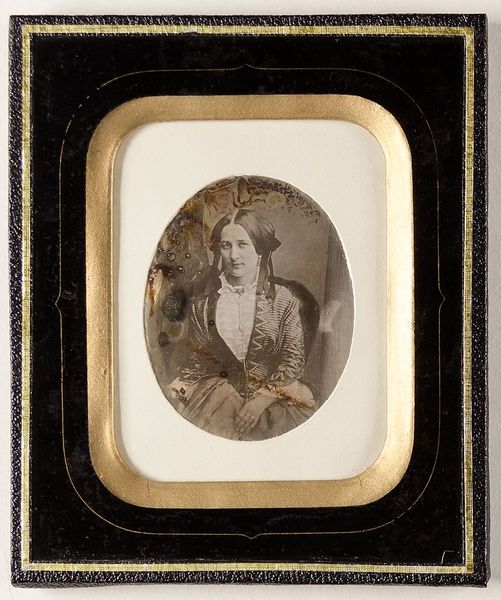
Titel: Unbekannte junge Frau
Standort: Hamburg
Institution: Museum für Kunst und Gewerbe Hamburg
Schlagwörter: frau, portrait, figur, foto, fotografie, photographie, photo, lichtbild, daguerreotypie, bildwerke, angewandte und bildende kunst, hessische systematik, porträt, porträtfotografie, porträtphotographie, hüftbild